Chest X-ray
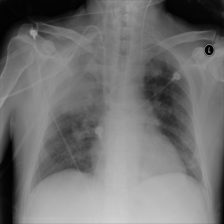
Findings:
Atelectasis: negative
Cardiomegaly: negative
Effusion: negative
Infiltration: negative
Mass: negative
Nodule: negative
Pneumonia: negative
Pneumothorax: negative
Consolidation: negative
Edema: negative
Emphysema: negative
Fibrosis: negative
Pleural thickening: negative
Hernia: negative